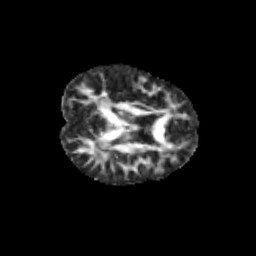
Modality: FA
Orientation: axial
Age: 12
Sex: female
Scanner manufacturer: siemens
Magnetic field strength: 3 T
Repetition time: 3.8 s
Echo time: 0.07 s